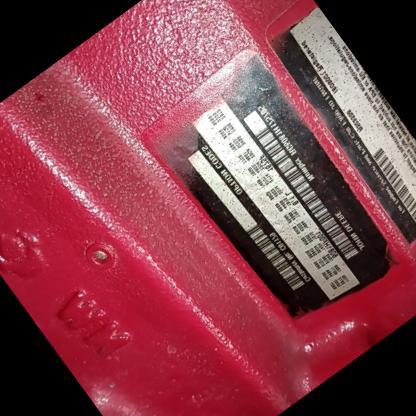
Klasa: tabliczka-znamionowa